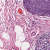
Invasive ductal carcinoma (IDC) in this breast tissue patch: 0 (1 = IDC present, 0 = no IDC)